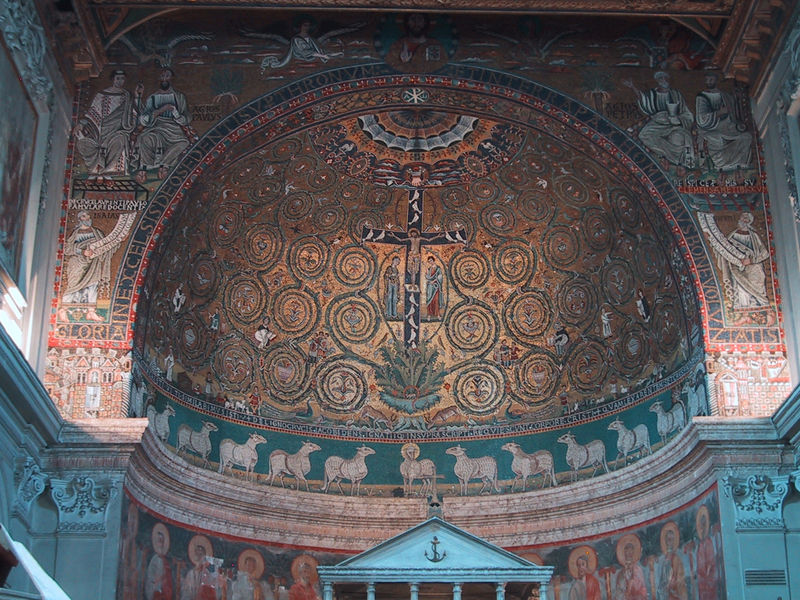
Titel: San Clemente in Rom, Apsismosaik
Standort: Rom, S. Clemente (EU - I - Latium)
Schlagwörter: dreieck, fenster, pfeiler, türkis, malerei, ornament, vögel, kirche, gold, decke, bogen, giebel, kuppel, floral, lamm, schaf, kreuz, moschee, mosaik, kunst, altar, fries, heiligenschein, jesus, kreuzigung, apsis, tempel, heilige, anker, maria, lämmer, schafe, apostel, mosaiken